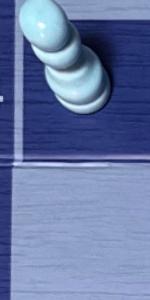
Label: Empty